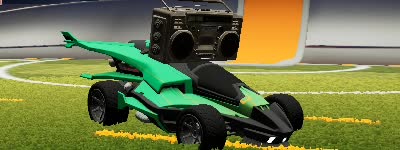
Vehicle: aftershock